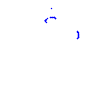
Particle: kaon